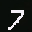
Label: 7